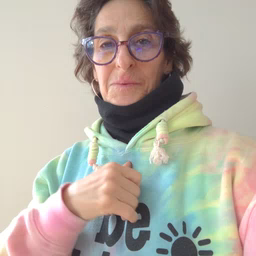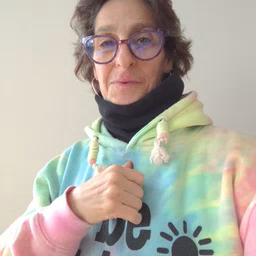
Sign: sun